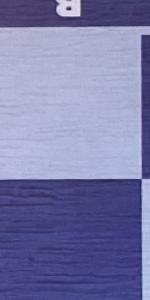
Label: Empty